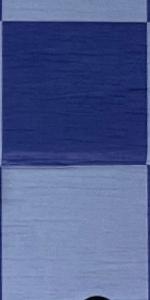
Label: Empty